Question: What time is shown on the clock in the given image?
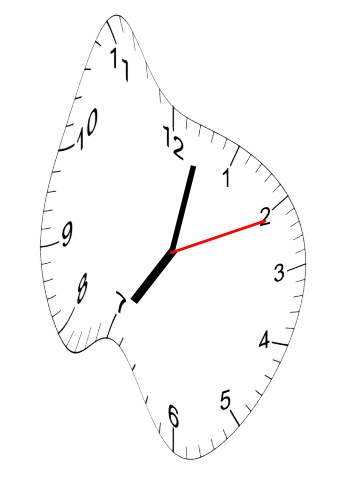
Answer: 07:02:11